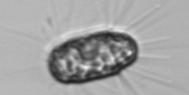
Label: Corethron_hystrix